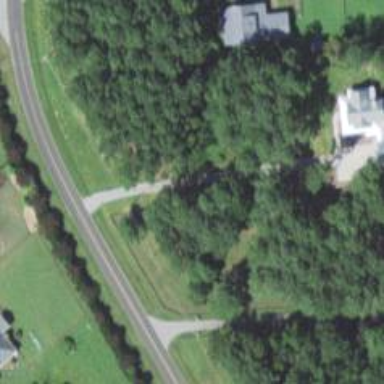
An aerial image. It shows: Driveway.